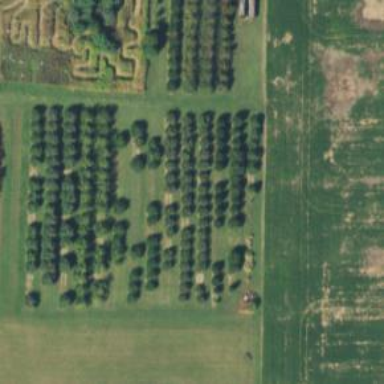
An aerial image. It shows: Row of trees in natural setting.